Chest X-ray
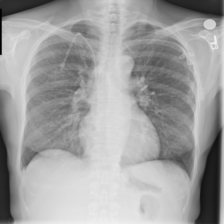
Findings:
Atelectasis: negative
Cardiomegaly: negative
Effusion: negative
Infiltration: negative
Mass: negative
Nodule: negative
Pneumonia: negative
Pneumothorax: negative
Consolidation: negative
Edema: negative
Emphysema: negative
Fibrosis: negative
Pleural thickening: negative
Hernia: negative